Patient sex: F
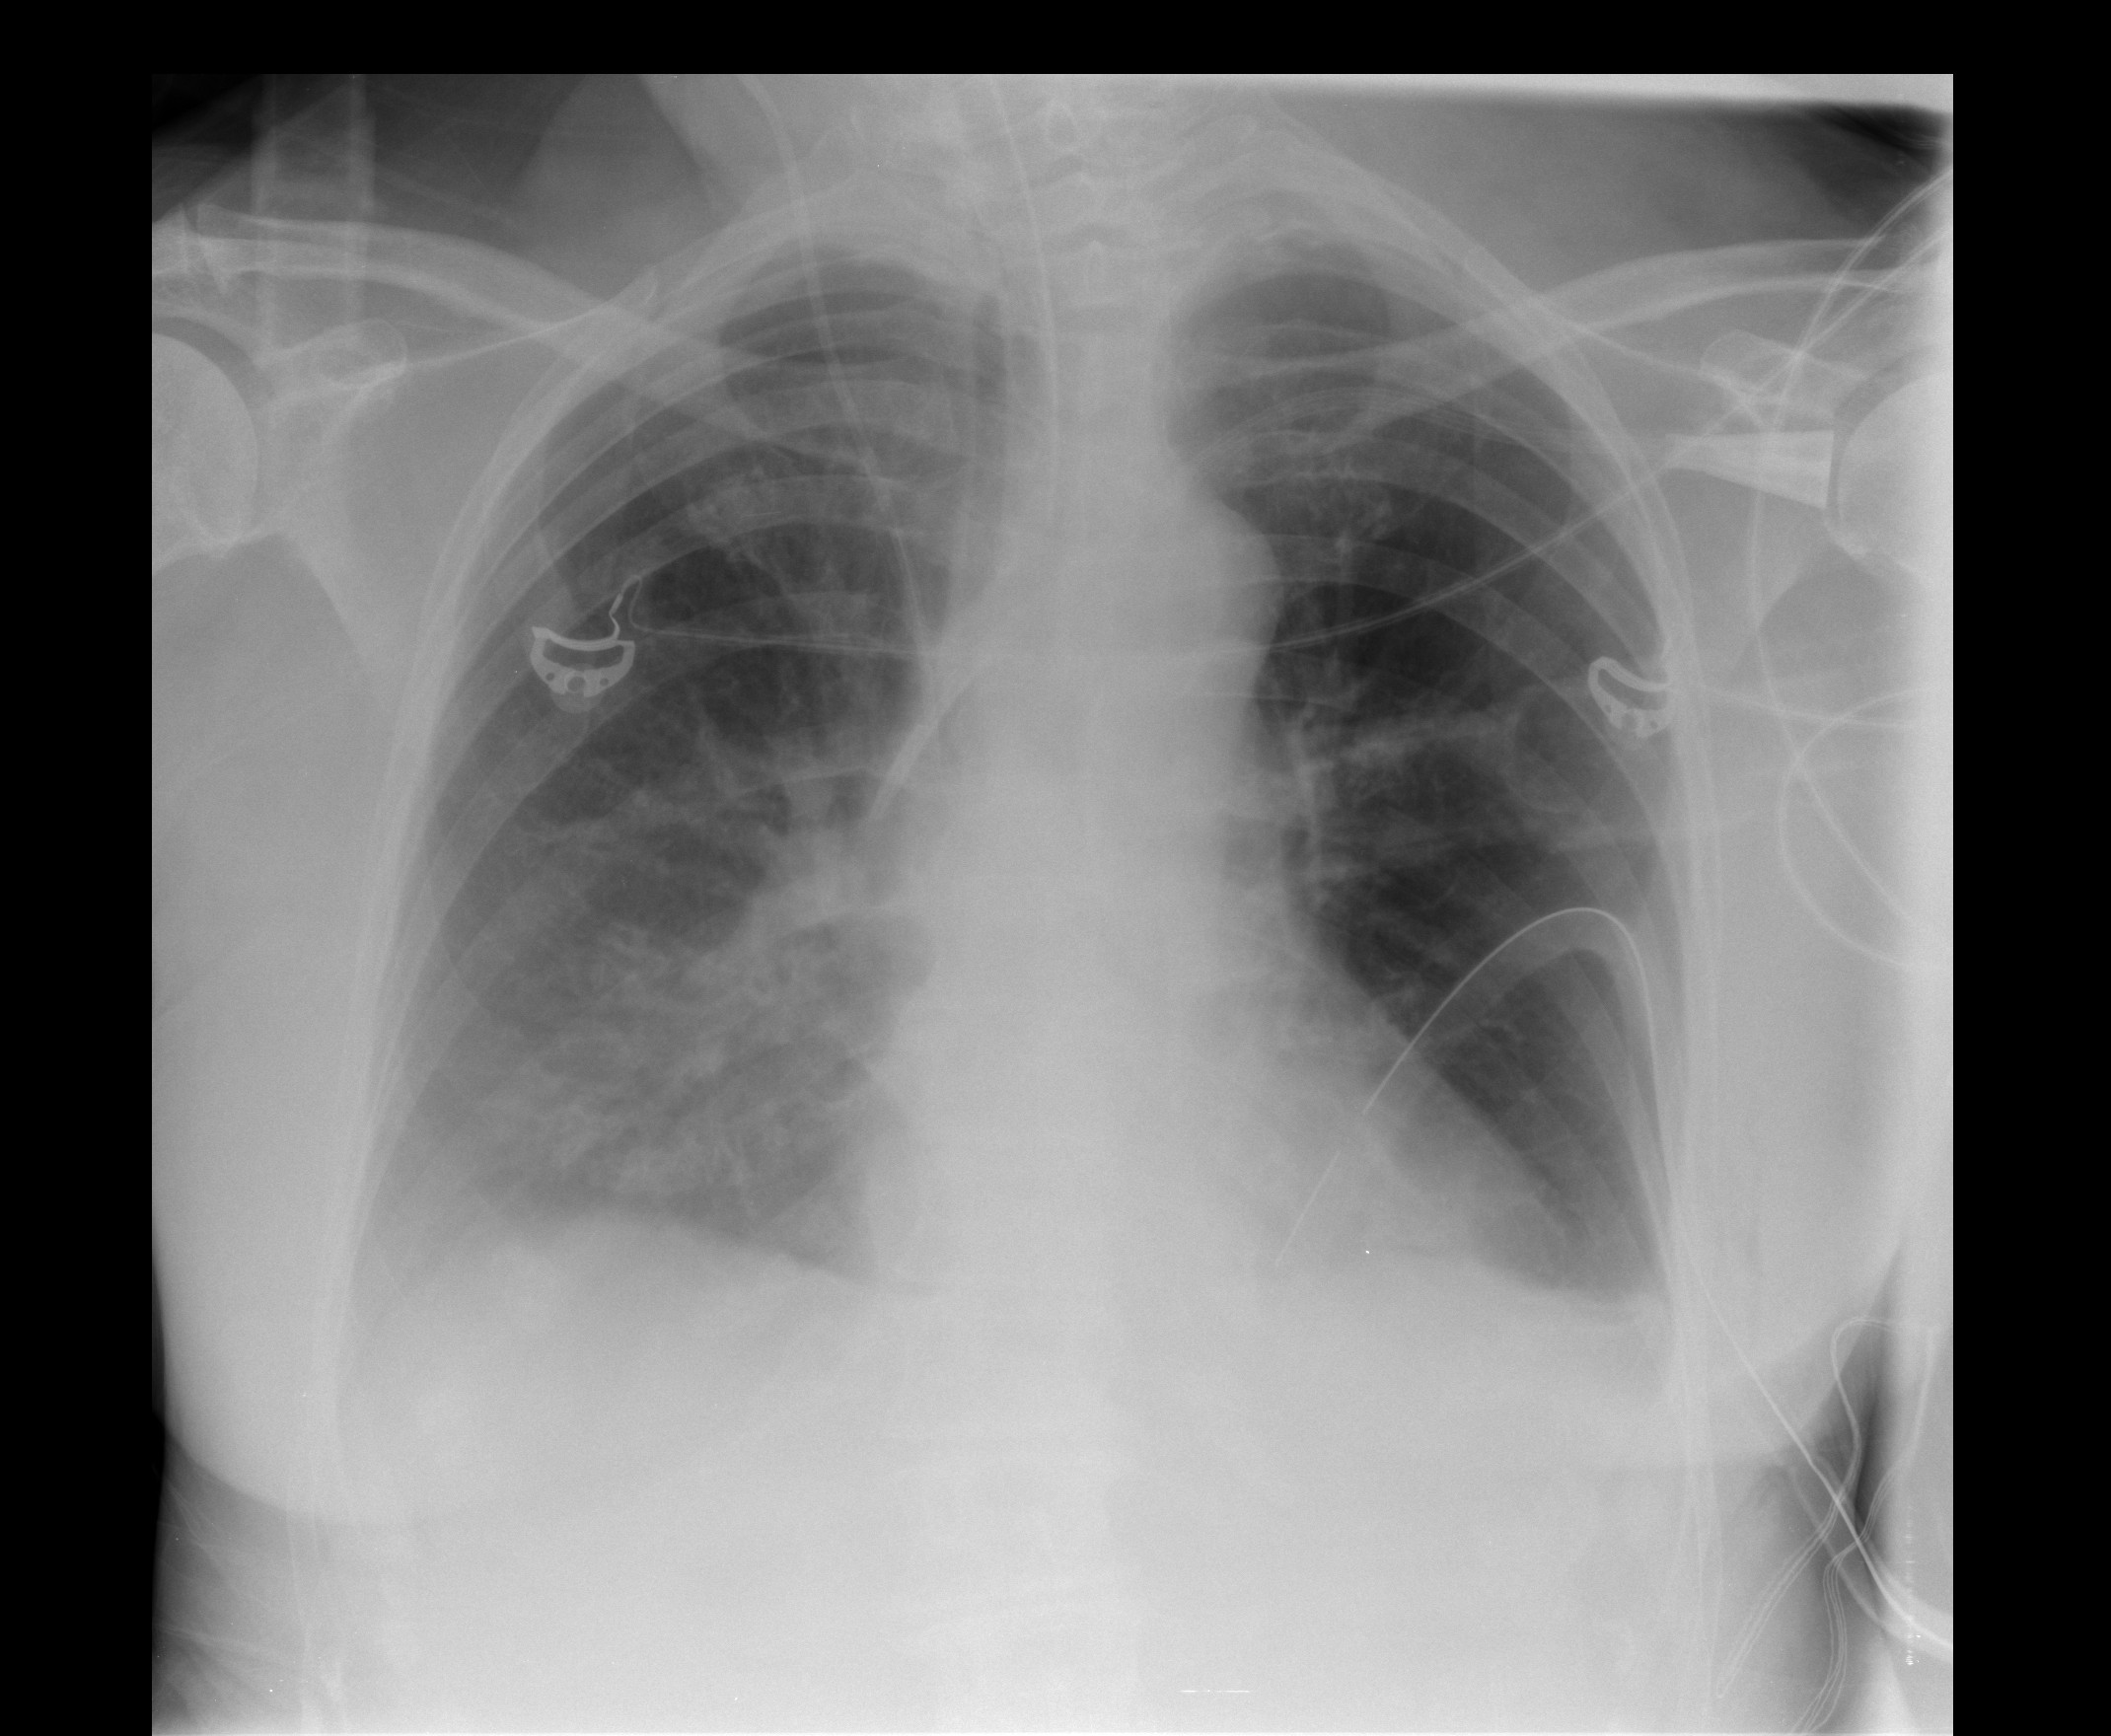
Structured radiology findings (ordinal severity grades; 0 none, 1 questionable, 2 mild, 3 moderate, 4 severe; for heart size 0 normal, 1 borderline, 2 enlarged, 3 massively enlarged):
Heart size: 0
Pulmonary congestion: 0
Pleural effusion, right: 2
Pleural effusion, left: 2
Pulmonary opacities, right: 0
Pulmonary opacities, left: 0
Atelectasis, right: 2
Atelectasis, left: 2